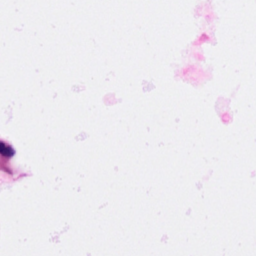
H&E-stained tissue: Breast